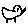
Label: bird